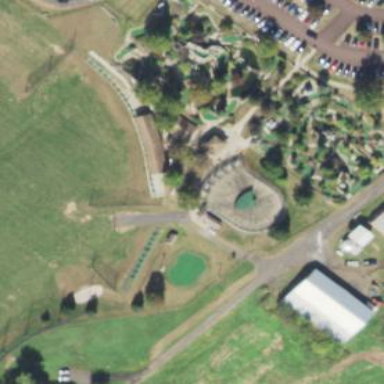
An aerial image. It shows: Miniature golf course.